Field crop: maize
Growth stage: 2
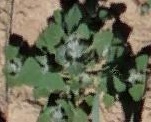
Species: chenopodium